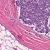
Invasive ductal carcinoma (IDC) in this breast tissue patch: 0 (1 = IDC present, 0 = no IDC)